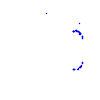
Particle: proton